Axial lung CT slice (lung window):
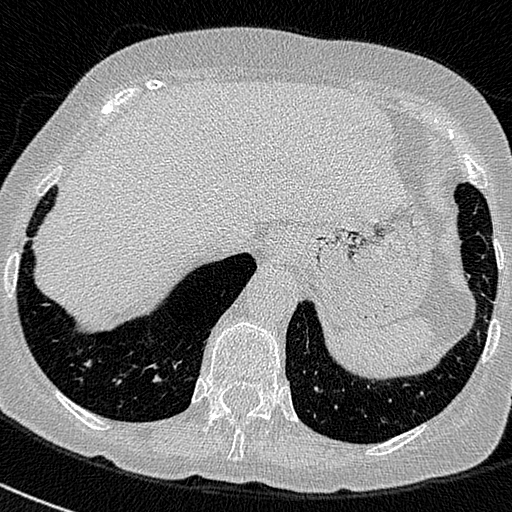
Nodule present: no